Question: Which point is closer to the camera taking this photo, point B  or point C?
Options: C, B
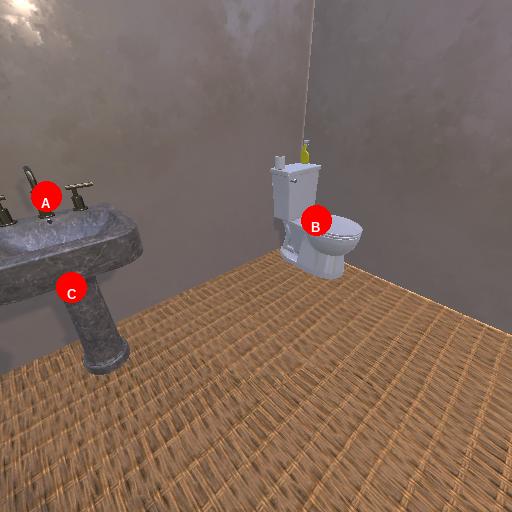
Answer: C